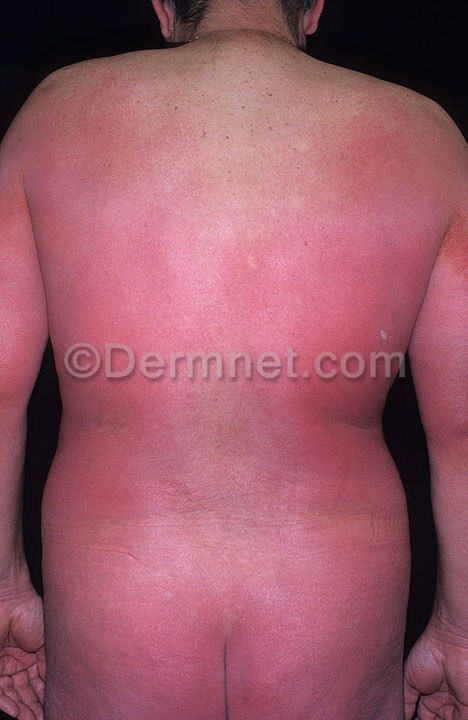
Disease: Exanthems and Drug Eruptions